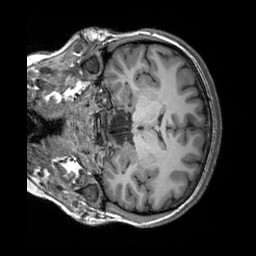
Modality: T1w
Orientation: coronal
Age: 21
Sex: female
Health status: healthy
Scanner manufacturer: siemens
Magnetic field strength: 3 T
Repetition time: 2.3 s
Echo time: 0.00303 s